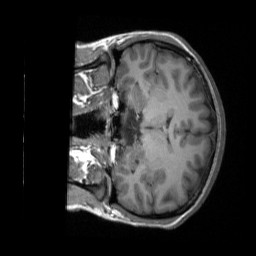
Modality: T1w
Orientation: coronal
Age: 23
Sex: female